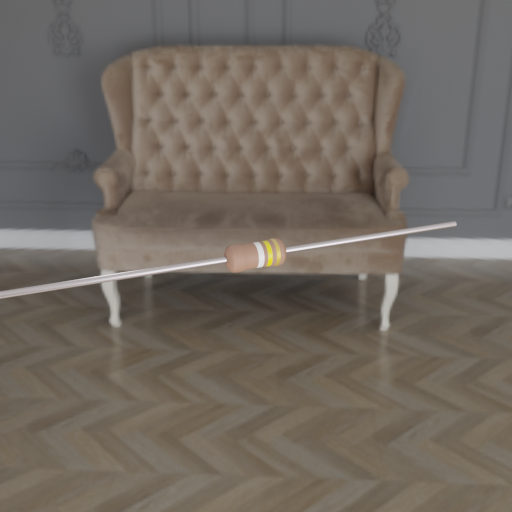
Resistor colour bands (in order): white, yellow, gold